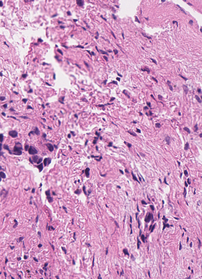
Tumor epithelial tissue: yes
Tumor-associated stroma tissue: yes
Normal tissue: no